Question: I am trying to create an application in spring-neo4j using the graphrepository.
One of the requirements is finding a Lowest Common Ancestor (lca) between two child nodes.
Currently I use the following query to achieve this:
'''
@Query("MATCH path = (c1:Concept)-[r:Relation*{type: 'Is a'}]->(ca:Concept)<-[r:Relation*{type: 'Is a'}]-(c2:Concept)
WHERE c1.conceptID = {conceptId1} AND c2.conceptID = {conceptId2}
RETURN ca ORDER BY length(path) LIMIT 1")
Concept findLowestCommonAncestor(@Param("conceptId1") Long conceptId1, @Param("conceptId2") Long conceptId2);
'''
The problem here is performance. Originally my graph consisted of 330 000 nodes and 2 000 000 relations. The relations I am interested in are the ones having type: "Is a". They only move upwards in the tree (connecting child nodes with parent nodes). The maximum upwards distance is 3.
This is the tree structure:

Because I have several tree structures like this one, I decided to add a root node connecting all the different tree structures together. So that the lca will always be found. But adding this root node changed my performance drastically:
From 558 ms to 562286 ms
I know adding a root node will impact the performance but it should not be this much, right? And if so, is there a better way to calculate the lca?
I would think that my cypher query would only look for nodes upwards in the tree. So in that case, adding an extra root node should not have this much influence on performance.
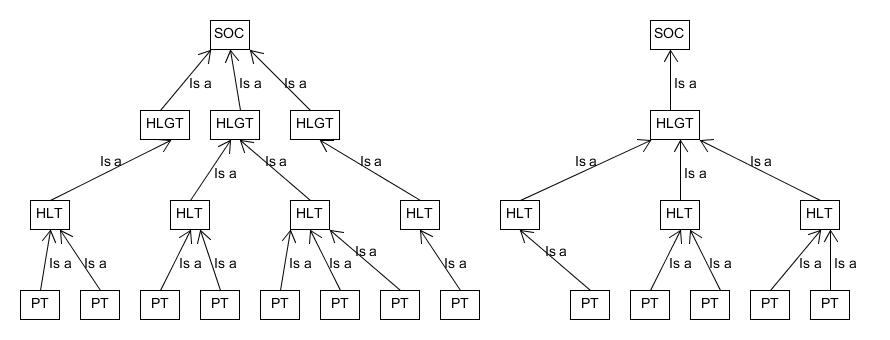
Answer: First, I want to thank @Supamiu for his help on my question.
Although his answer is probably sufficient for some cases. In my case it was not really possible to change the model.
Surprisingly enough I managed to increase the performance just by changing the cypher query.
My original query:
'''
MATCH path = (c1:Concept)-[r1:Relation*{type: "Is a"}]->(ca:Concept)<-[r2:Relation*{type: "Is a"}]-(c2:Concept)
WHERE c1.conceptID=35104066 AND c2.conceptID=35808913
RETURN ca
ORDER BY length(path)
LIMIT 1
'''
PROFILE: <URL>
I changed it to:
'''
MATCH (c1:Concept {conceptID: 35104066})-[:Relation*{type: "Is a"}]->(p1:Concept)
MATCH (:Concept {conceptID: 35808913})-[:Relation*{type: "Is a"}]->(p2:Concept)
WHERE p1.conceptID = p2.conceptID
MATCH path = (c1)-[:Relation*{type: "Is a"}]->(p1)
RETURN p1
ORDER BY length(path)
LIMIT 1
'''
PROFILE: <URL>
This gives my the Lowest Common Ancestor in around 100 ms, a significant improvement!
I still don't fully understand why this makes such a difference. But I think one of the reasons is that I use a tree structure. I think somehow in the second query Cypher only searches upwards in the tree, resulting in less relations to search. So in a blob structure this would not really help, I think.
Can someone maybe confirm this?